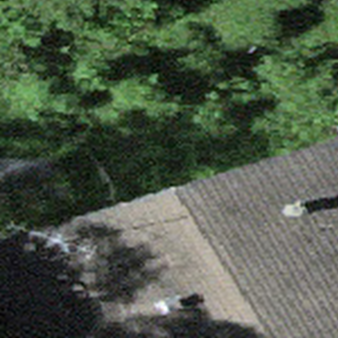
Label: other